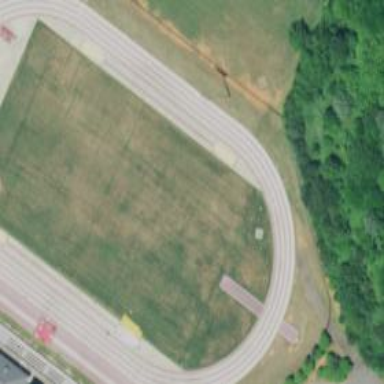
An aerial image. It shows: Athletics pitch for leisure land sports.